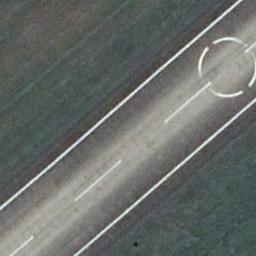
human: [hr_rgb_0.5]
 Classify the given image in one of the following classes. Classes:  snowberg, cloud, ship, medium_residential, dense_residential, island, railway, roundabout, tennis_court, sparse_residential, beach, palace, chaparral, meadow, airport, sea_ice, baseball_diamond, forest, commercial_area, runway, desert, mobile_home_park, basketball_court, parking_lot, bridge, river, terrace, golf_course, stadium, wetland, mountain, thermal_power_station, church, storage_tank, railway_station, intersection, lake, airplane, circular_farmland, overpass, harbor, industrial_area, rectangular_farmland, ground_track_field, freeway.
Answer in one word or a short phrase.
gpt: runway